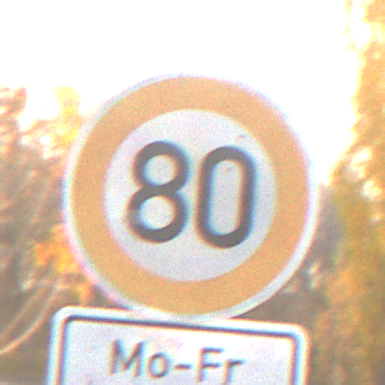
Verkehrszeichen: Geschwindigkeit80
Zusatzzeichen unten: ZeitangabenMitBeschraenkungAufWochentage2
Umgebung: Roofed, Suburban
Tageszeit: SunriseSunset
Wetter: Clear
Licht: Natural
Jahreszeit: NotSpecified
Kontrast: MediumContrast